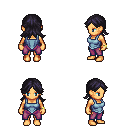
a pixel art fantasy rpg character, female body template, human, tanned skin, blue vest, magenta pants, raven loose hair, bracelets, four views (front, back, left, right), 2x2 character sprite sheet, small pixel art, hard edges, no anti-aliasing